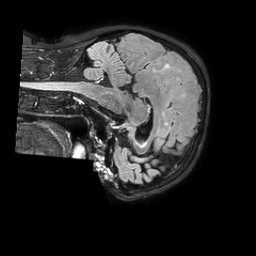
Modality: FLAIR
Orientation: sagittal
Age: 72
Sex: female
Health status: ill
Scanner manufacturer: philips
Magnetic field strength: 3 T
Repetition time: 4.8 s
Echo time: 0.34 s